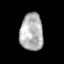
Tissue: prostate
Cell type: Myeloid cells
Senescence score: 0.3476
Nuclear area (px): 839
Mean DAPI intensity: 178.613